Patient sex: M
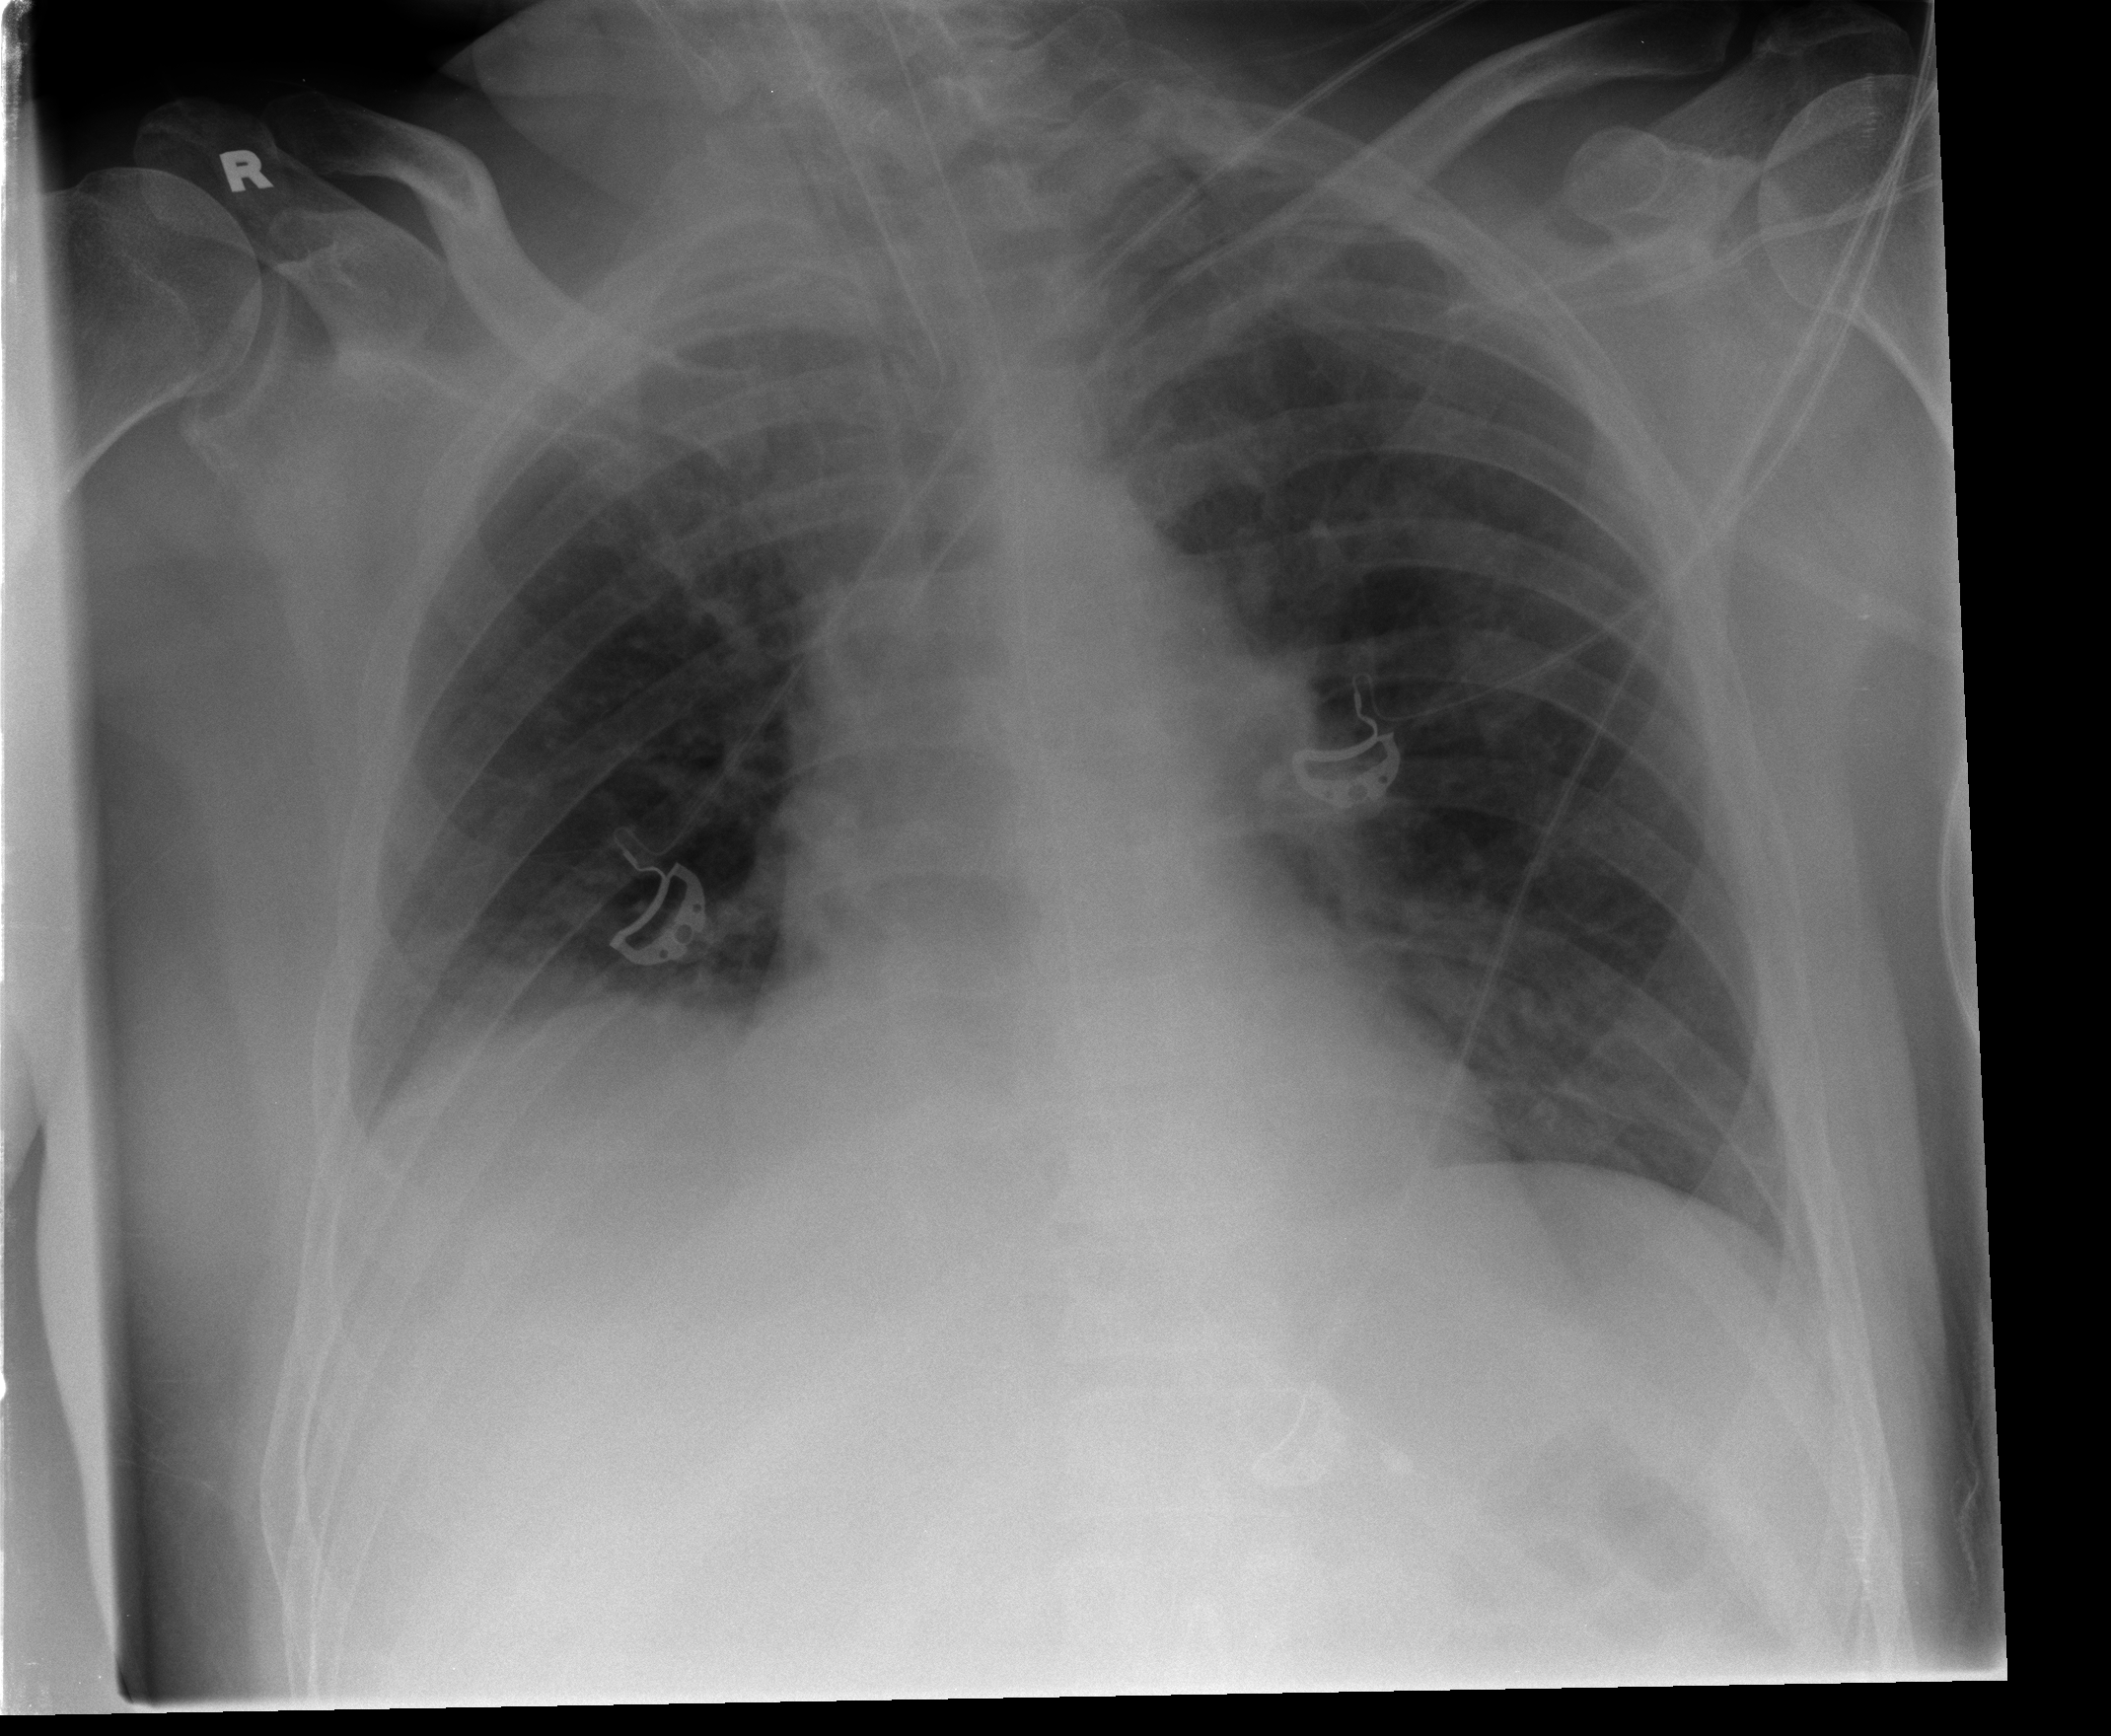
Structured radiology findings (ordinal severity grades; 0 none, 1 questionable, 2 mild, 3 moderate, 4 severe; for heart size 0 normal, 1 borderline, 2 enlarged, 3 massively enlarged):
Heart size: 0
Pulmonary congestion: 0
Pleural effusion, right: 2
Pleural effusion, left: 0
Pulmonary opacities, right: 2
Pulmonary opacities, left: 2
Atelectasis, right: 2
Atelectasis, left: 2